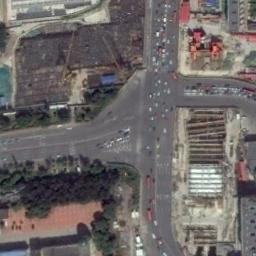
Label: intersection